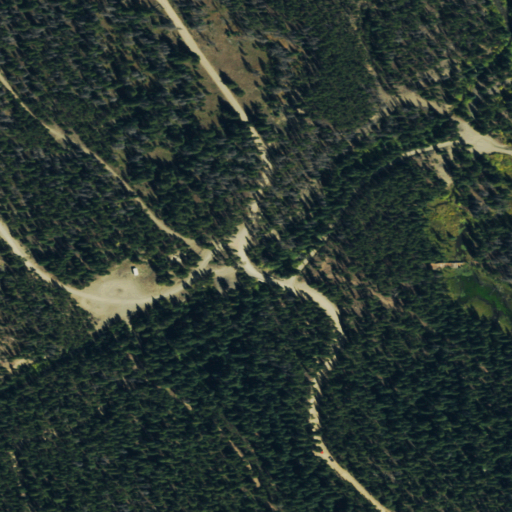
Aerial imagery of valley in Colorado named American Gulch containing only evergreen forest